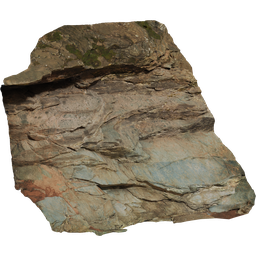
Label: nature